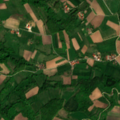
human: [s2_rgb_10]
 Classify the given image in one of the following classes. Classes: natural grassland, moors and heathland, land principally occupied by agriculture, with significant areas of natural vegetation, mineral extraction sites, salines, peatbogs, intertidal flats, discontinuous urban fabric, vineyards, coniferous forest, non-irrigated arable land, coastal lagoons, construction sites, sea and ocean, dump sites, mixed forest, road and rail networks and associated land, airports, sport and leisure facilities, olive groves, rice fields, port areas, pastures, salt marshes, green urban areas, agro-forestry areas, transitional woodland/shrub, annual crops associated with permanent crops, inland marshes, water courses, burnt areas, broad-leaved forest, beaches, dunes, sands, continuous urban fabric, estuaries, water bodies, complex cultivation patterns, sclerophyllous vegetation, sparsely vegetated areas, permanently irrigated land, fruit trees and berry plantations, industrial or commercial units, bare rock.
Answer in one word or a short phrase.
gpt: complex cultivation patterns, land principally occupied by agriculture, with significant areas of natural vegetation